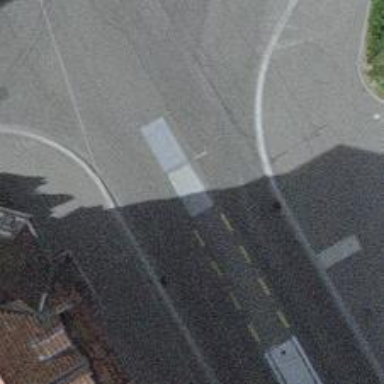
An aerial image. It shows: Unmarked crossing with pedestrian island.